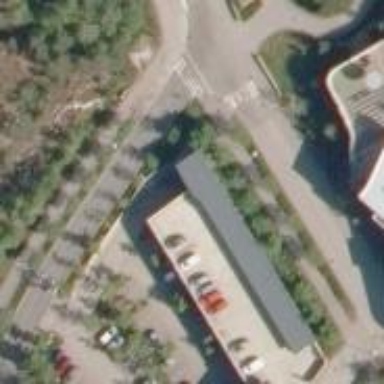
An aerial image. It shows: Multi-storey parking building.